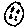
Label: moon